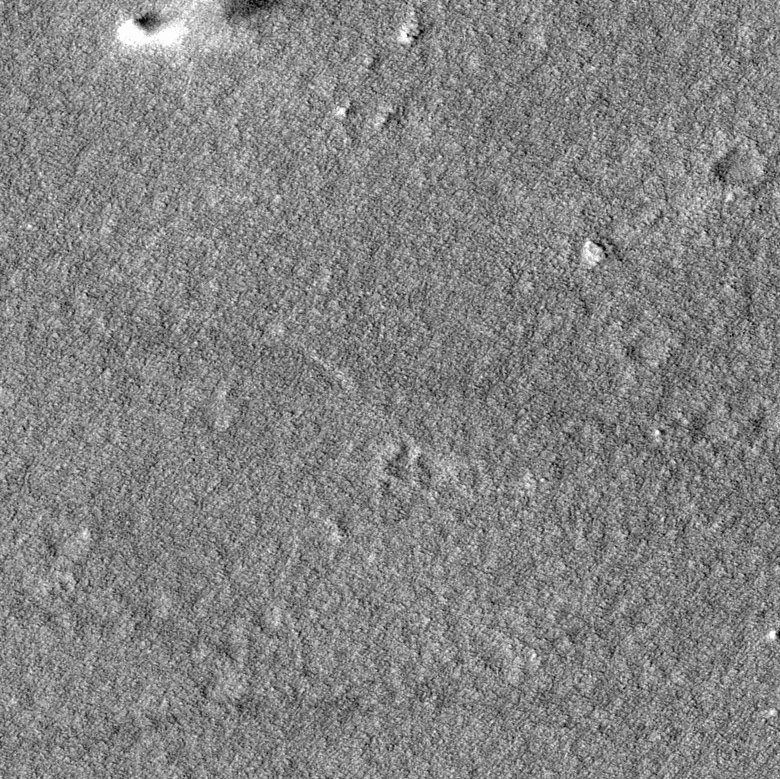
Label: dustdevil